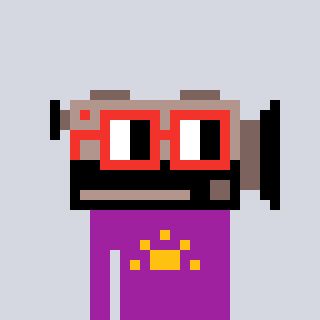
a pixel art character with square red glasses, a camcorder-shaped head and a magenta-colored body on a cool background